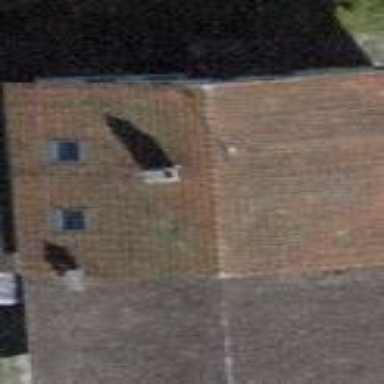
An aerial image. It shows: Building with tile roof.